Question: Currently I am working in iPhone application, Using Storyboard to create JSONParser, Import JSON Library inside the application, then I have add #import JSON/JSON.h inside ViewController.h file, but the error comes in "file not found", and JSON Framework classes error in release because I am using RFC, so how to fix these issues?
Inside JSON Framework classes error found here

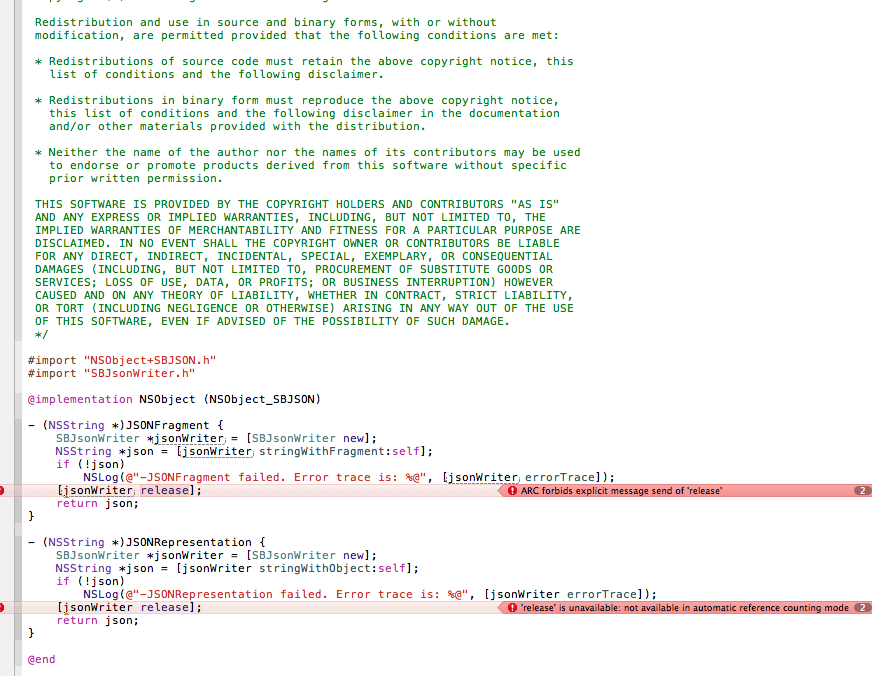
Answer: Your project uses ARC, but the JSON library doesn't. You need to disable ARC for the library files. To find out how, see this question:
<URL>